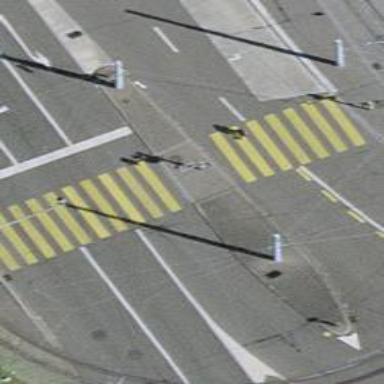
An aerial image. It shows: Crossing with traffic signals and central island.